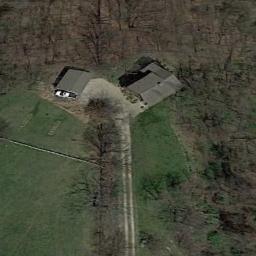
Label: sparse_residential